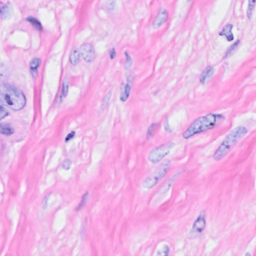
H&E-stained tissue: Breast